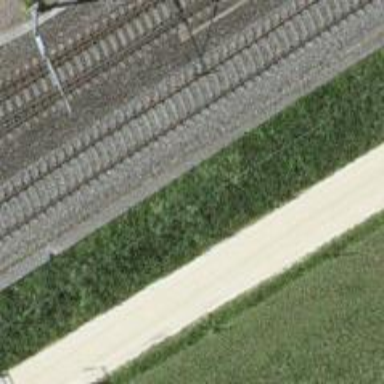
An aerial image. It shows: Track with grade1 tracktype.